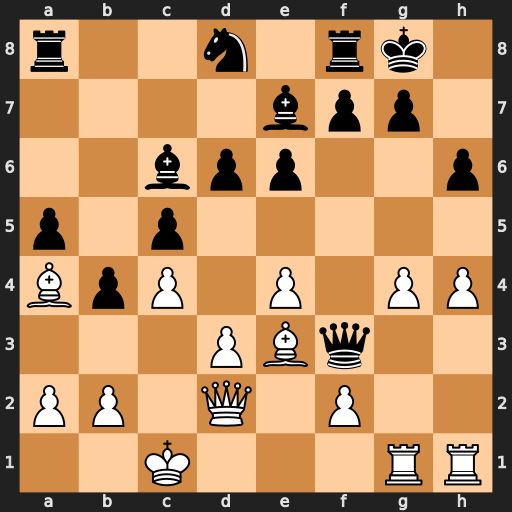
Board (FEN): r2n1rk1/4bpp1/2bpp2p/p1p5/BpP1P1PP/3PBq2/PP1Q1P2/2K3RR
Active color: w
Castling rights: -
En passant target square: -
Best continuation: Bd1 Qxh1 Rxh1